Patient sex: M
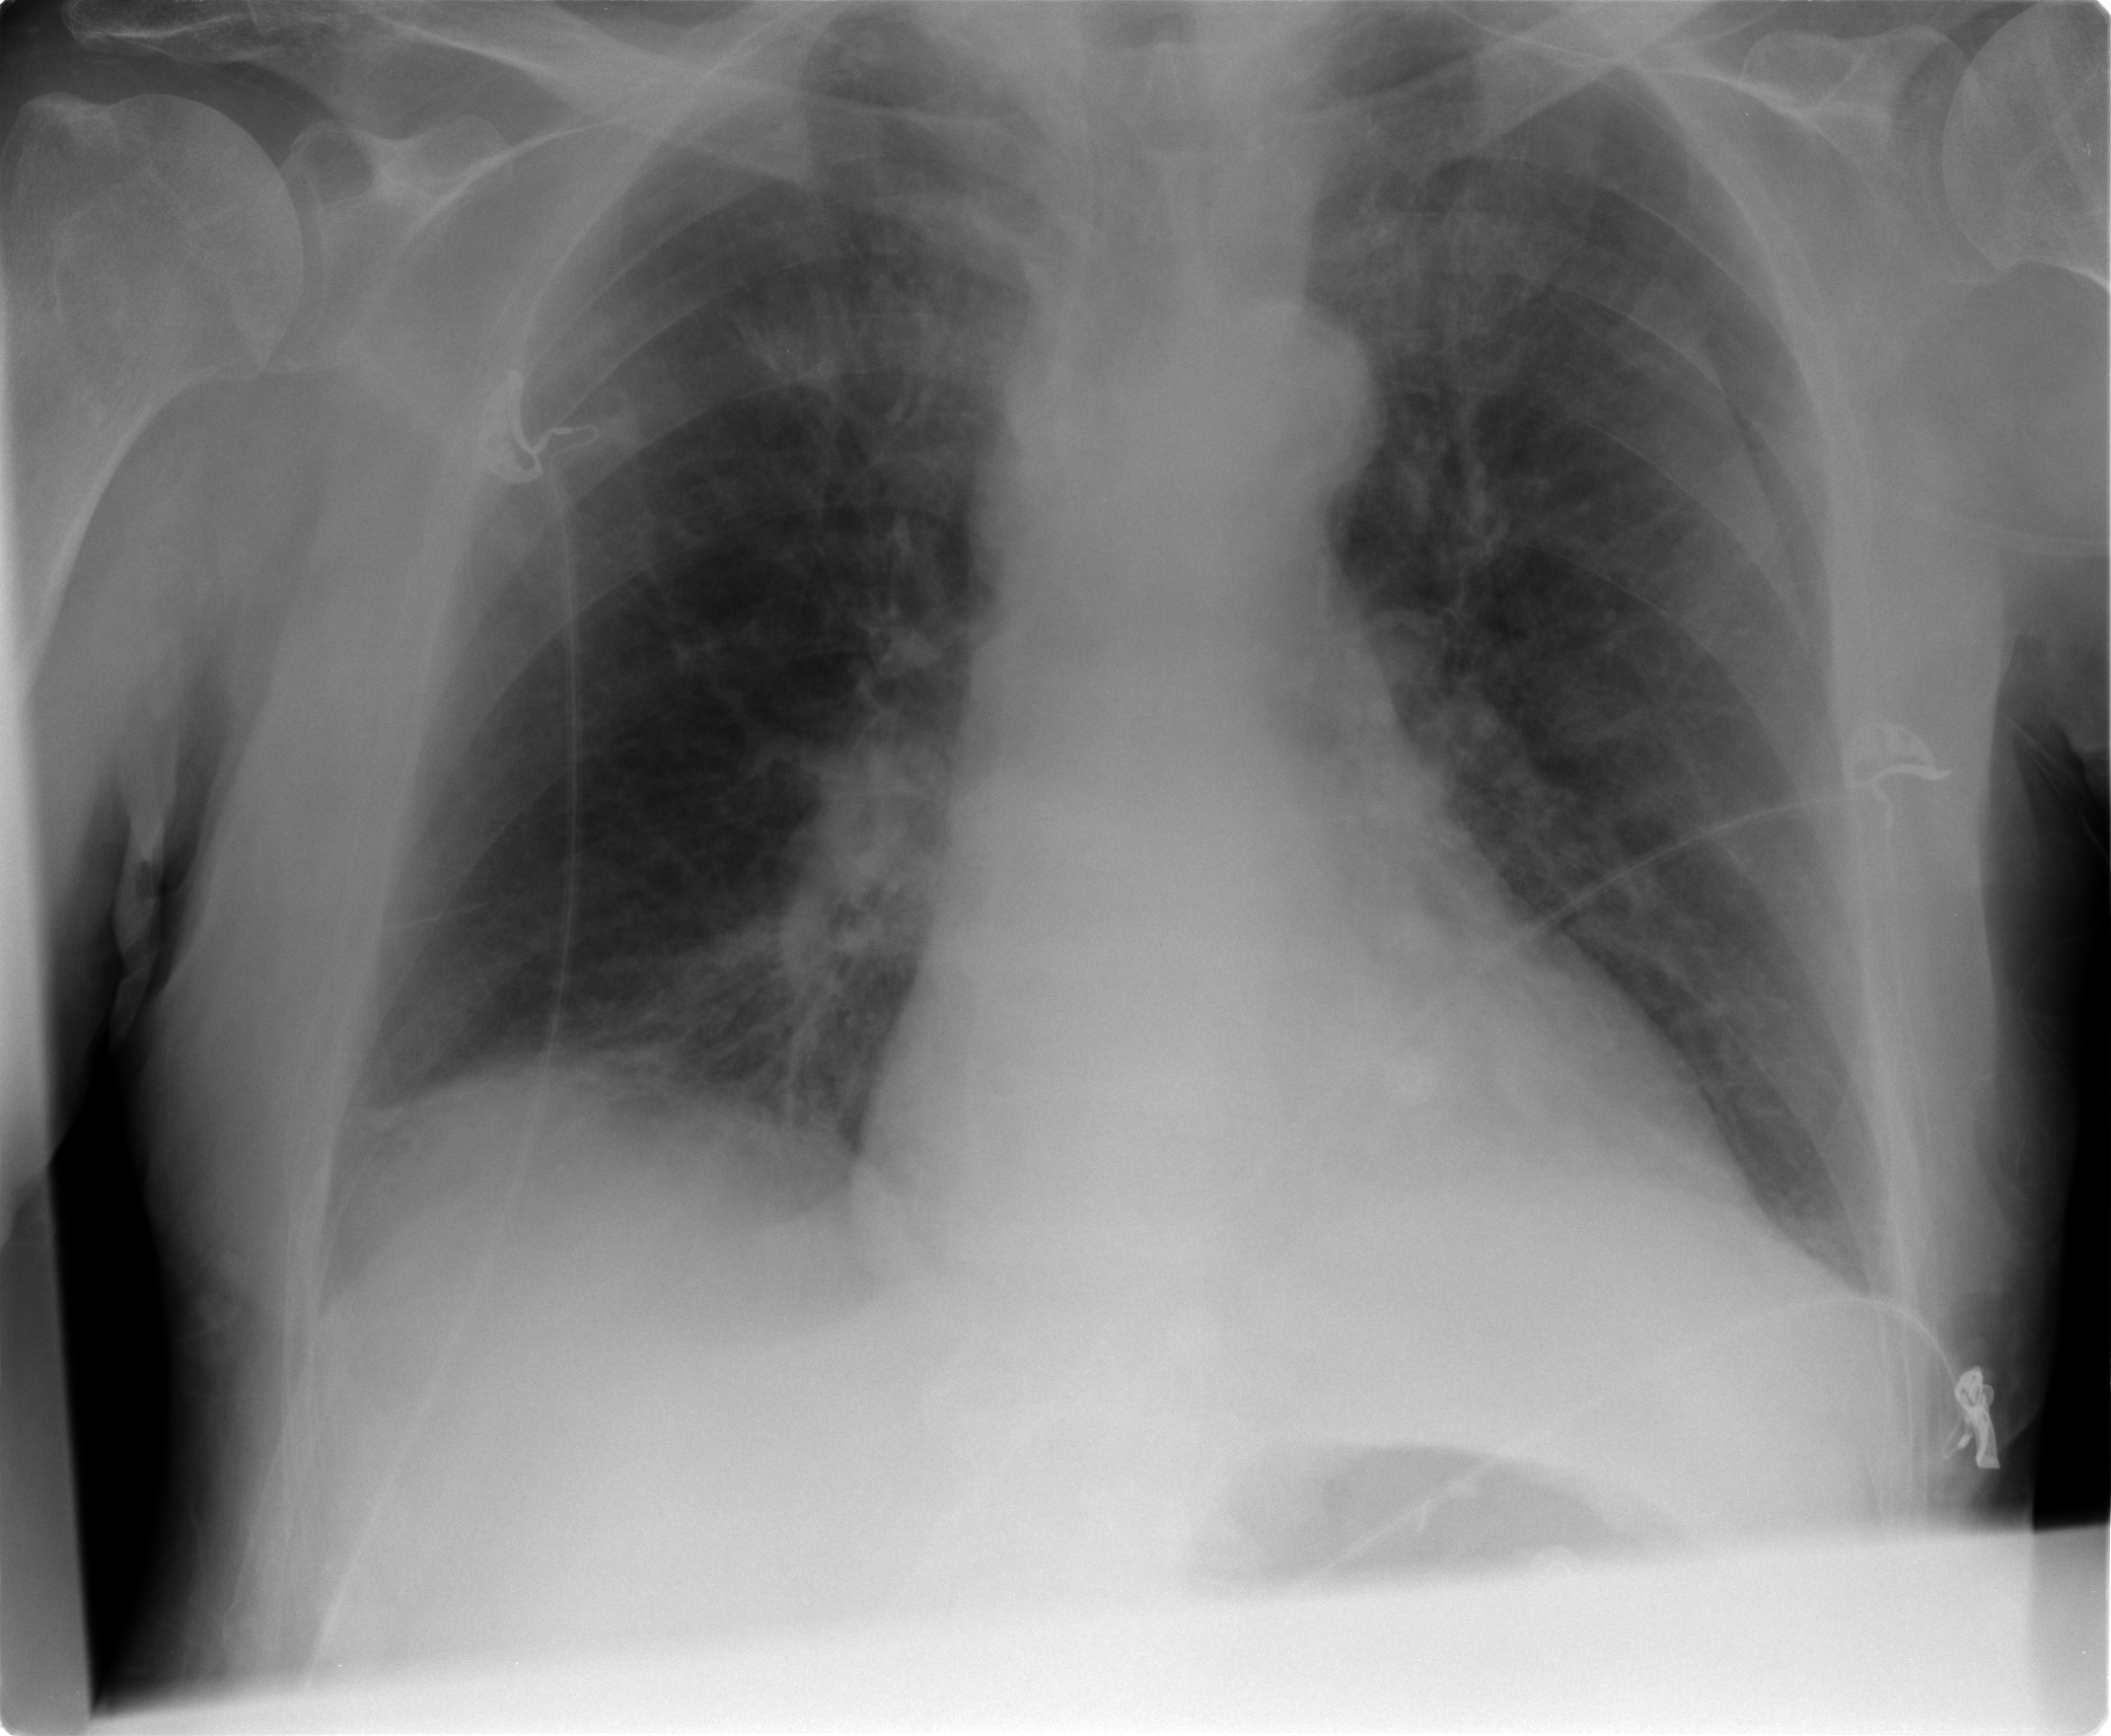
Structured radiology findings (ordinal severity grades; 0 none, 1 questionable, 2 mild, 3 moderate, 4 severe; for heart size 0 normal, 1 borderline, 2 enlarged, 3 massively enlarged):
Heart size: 2
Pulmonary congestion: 2
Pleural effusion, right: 1
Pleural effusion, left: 1
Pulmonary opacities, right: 0
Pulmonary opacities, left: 0
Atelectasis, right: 2
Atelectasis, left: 2